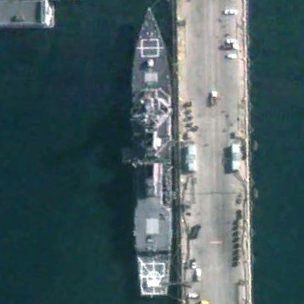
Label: destroyer